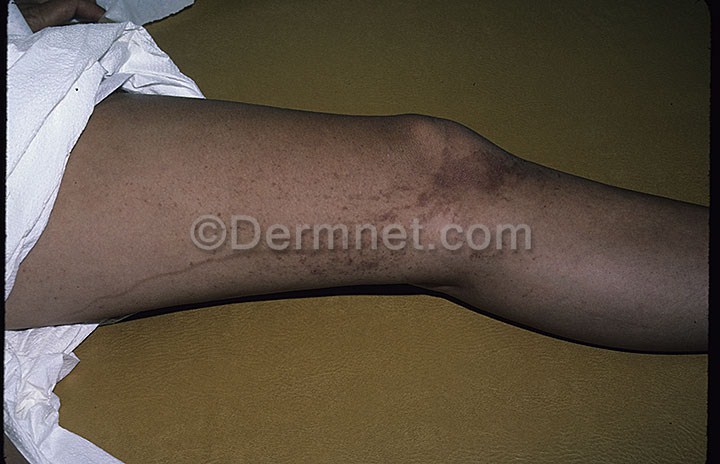
Disease: Light Diseases and Disorders of Pigmentation